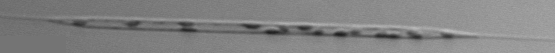
Label: Rhizosolenia